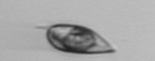
Label: Prorocentrum_triestinum